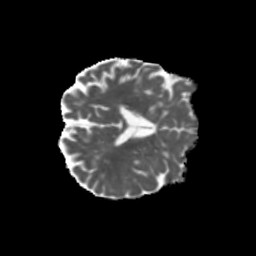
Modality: MD
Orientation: axial
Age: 78
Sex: female
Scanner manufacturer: siemens
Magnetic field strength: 3 T
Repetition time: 5.47 s
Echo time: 0.0854 s